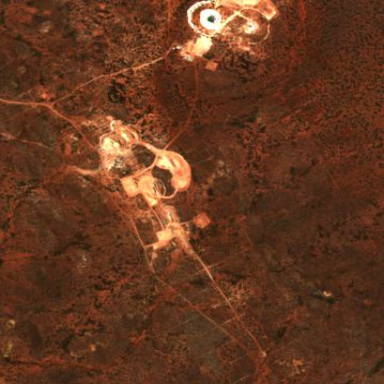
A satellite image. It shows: Industrial area used for mining.